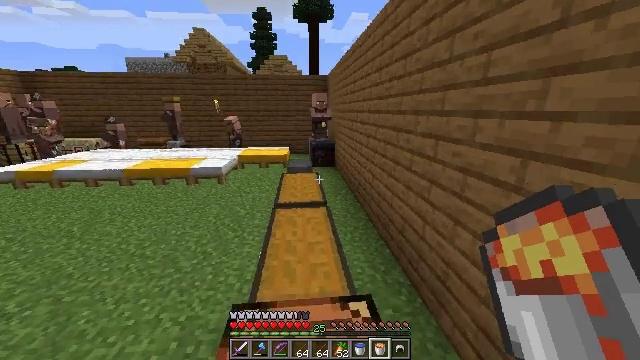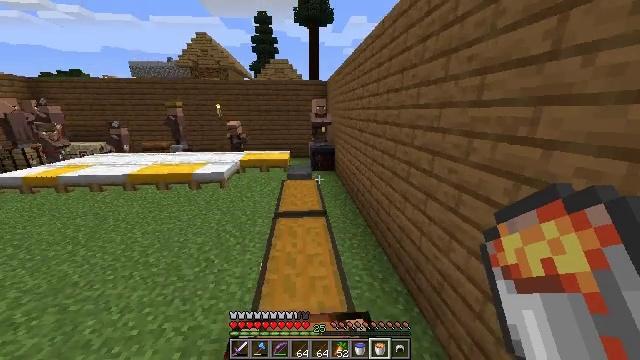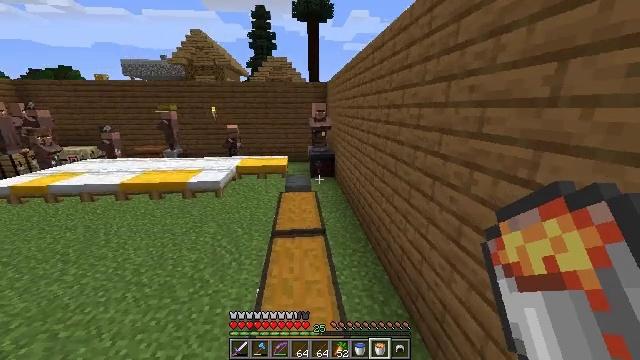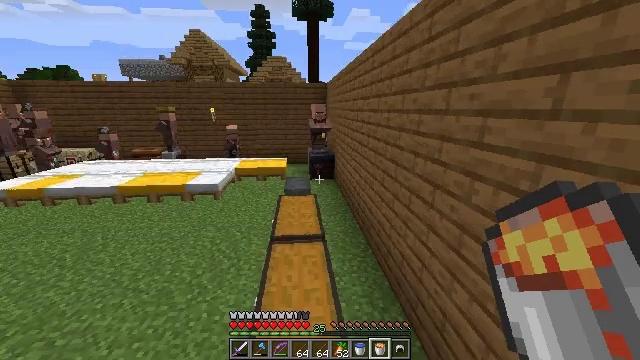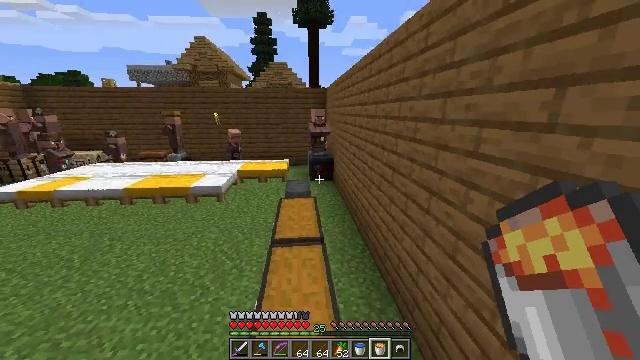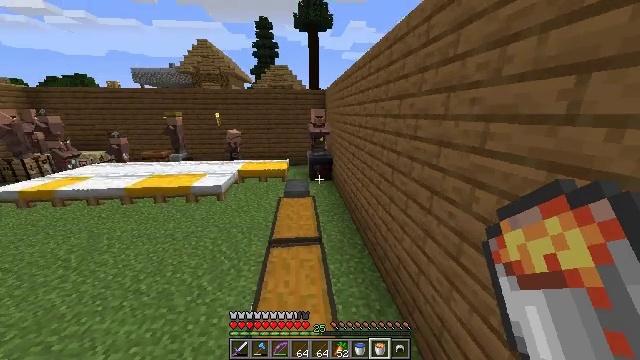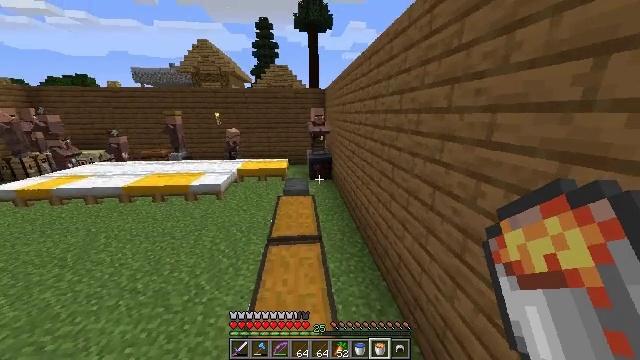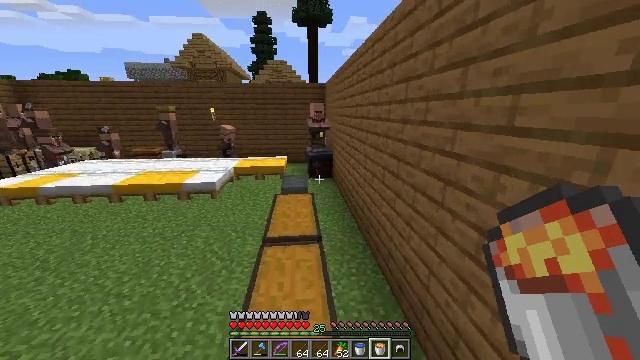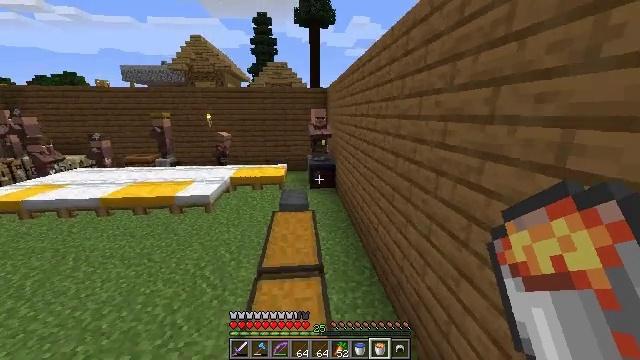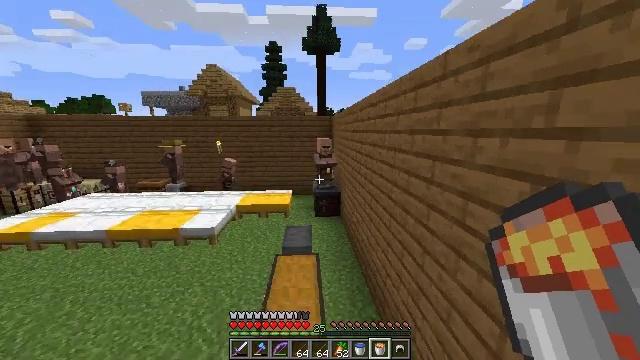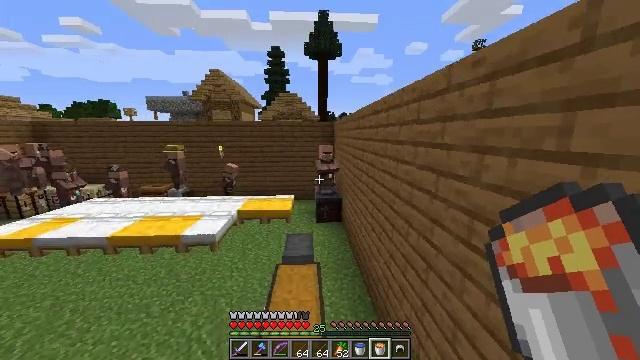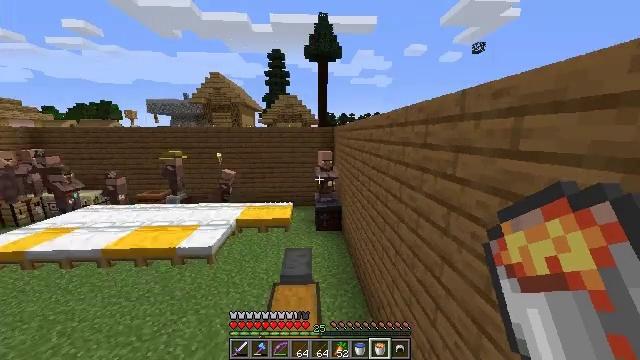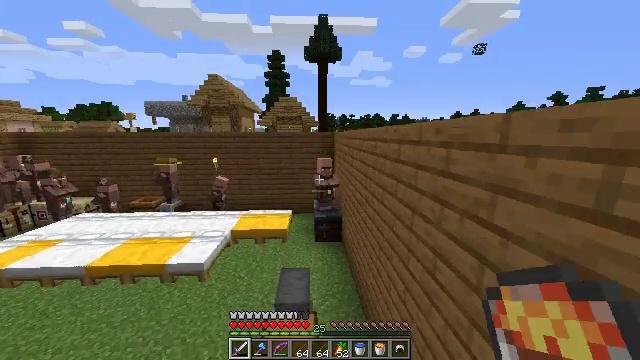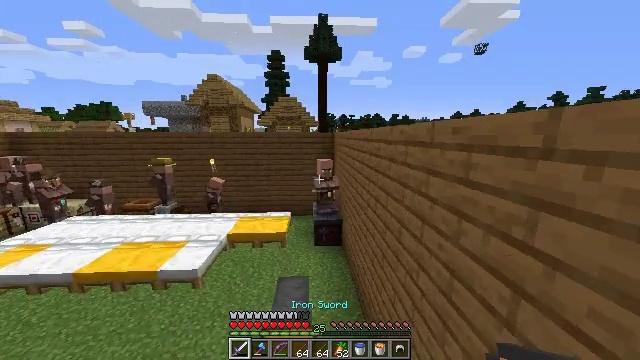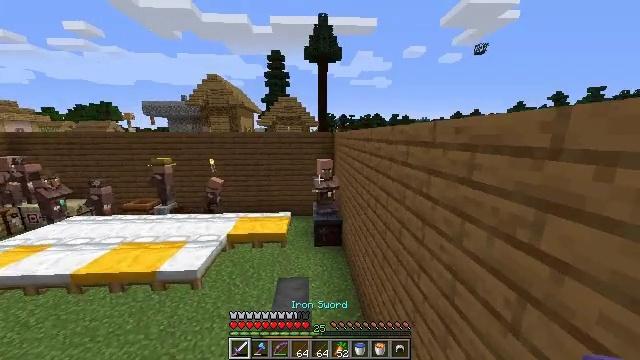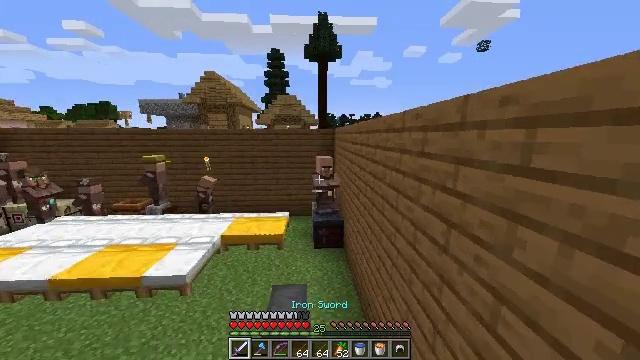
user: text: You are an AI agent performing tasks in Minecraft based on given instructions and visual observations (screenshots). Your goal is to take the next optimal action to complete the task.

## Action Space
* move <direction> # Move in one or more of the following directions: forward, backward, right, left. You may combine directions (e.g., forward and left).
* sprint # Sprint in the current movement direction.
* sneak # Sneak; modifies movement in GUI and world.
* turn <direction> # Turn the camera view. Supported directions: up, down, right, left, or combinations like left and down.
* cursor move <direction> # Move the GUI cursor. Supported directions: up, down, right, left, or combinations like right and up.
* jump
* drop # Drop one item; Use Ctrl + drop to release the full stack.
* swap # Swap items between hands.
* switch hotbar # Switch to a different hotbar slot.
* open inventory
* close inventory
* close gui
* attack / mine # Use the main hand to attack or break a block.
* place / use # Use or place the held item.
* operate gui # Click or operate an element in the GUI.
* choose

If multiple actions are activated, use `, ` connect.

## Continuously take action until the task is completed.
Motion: motion action
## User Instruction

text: Use the crafting table to craft a diamond hoe.
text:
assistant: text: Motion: move forward, sprint, jump
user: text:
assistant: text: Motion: move forward, sprint, jump
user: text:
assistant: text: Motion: move forward, sprint, jump
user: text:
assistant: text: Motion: move forward, sprint, jump
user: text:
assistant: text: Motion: move forward, sprint
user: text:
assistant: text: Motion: move forward, sprint
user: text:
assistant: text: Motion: move forward, sprint
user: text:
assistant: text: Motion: move forward, sprint, jump
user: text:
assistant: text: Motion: move forward, turn left and up, jump
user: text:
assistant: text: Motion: move forward, jump
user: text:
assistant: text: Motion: move forward
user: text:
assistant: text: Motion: move forward, switch to hotbar 1
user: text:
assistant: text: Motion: move forward, switch to hotbar 1
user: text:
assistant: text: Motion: move forward, switch to hotbar 1
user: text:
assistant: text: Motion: move forward
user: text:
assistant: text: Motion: move forward
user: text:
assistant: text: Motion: move forward
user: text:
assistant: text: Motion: move forward
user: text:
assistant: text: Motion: move forward
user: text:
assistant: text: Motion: move forward
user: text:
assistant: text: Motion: move forward
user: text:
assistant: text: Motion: move forward, turn up
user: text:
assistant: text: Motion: move forward
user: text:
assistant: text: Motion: move forward
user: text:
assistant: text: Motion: move forward
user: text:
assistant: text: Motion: move forward
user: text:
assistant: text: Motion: move forward
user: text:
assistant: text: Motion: move forward
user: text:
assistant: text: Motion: move forward
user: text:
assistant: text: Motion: move forward, use / place